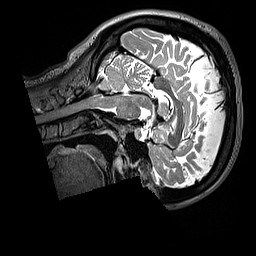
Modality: T2w
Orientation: sagittal
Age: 26
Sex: male
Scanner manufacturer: siemens
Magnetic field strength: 3 T
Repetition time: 3.2 s
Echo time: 0.408 s